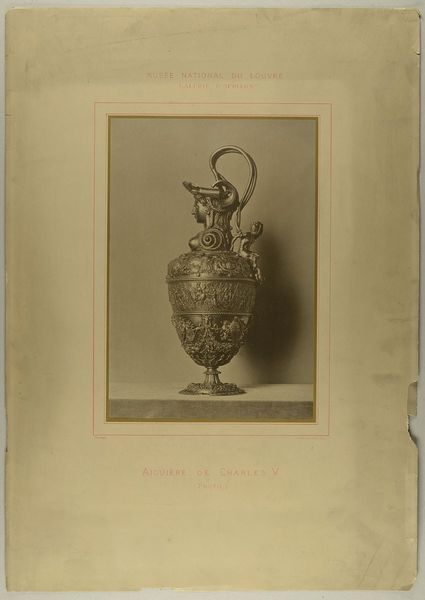
Künstler: Léon Vidal
Standort: Hamburg
Institution: Museum für Kunst und Gewerbe Hamburg
Schlagwörter: papier, foto, fotografie, photographie, photo, kunstgewerbe, kunsthandwerk, verfahren, lichtbild, objektstudie, kunstwerke, sachfotografie, industriedesign, bildwerke, angewandte und bildende kunst, hessische systematik, objektstudien, sachphotographie, reproduktionsfotografie, kunstreproduktion, reproduktionsphotographie, fotochromdruck, orell, füßli, photochromdruck, photochrom